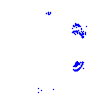
Particle: kaon